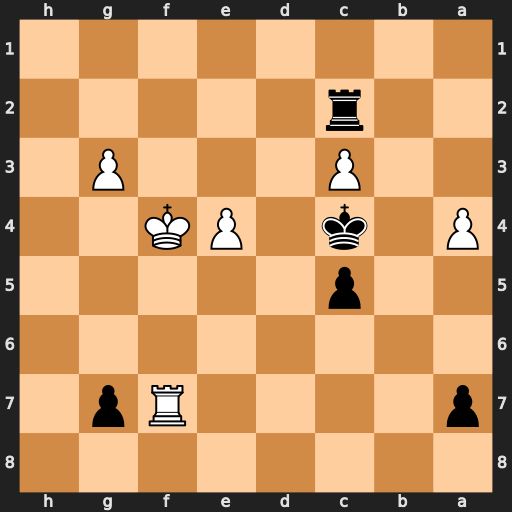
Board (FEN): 8/p4Rp1/8/2p5/P1k1PK2/2P3P1/2r5/8
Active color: b
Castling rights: -
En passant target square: -
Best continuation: Rf2+ Ke3 Rxf7